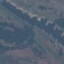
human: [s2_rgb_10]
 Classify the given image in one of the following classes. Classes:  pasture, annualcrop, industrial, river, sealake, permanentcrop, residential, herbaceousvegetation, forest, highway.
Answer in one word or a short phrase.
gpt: River